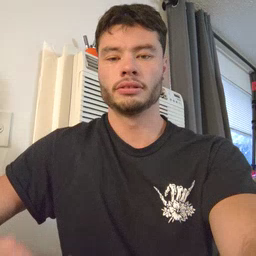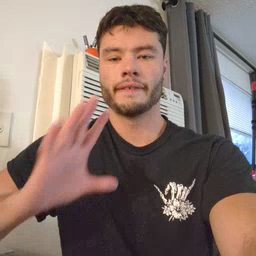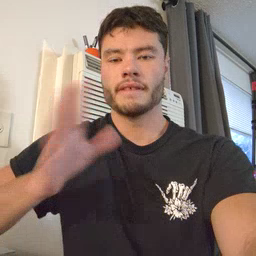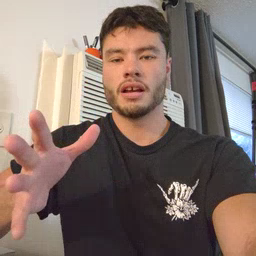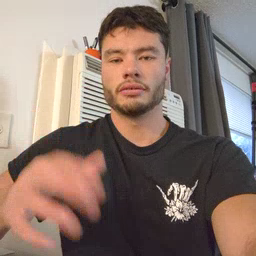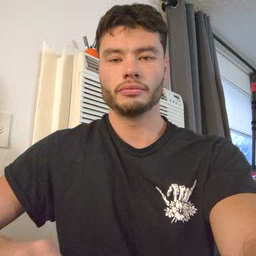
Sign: fine